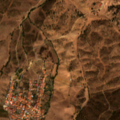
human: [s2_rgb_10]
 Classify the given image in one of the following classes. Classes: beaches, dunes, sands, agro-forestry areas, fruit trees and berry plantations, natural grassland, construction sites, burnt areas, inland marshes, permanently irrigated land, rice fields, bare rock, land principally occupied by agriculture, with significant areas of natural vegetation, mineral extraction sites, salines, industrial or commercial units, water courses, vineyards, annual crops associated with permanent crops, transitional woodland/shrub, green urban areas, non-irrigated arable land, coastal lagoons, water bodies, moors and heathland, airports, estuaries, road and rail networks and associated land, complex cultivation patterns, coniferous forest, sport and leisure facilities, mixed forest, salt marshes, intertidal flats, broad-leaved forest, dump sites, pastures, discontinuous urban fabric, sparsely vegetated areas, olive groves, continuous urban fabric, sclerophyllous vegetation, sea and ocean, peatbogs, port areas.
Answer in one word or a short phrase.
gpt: discontinuous urban fabric, vineyards, olive groves, pastures, agro-forestry areas, broad-leaved forest, transitional woodland/shrub